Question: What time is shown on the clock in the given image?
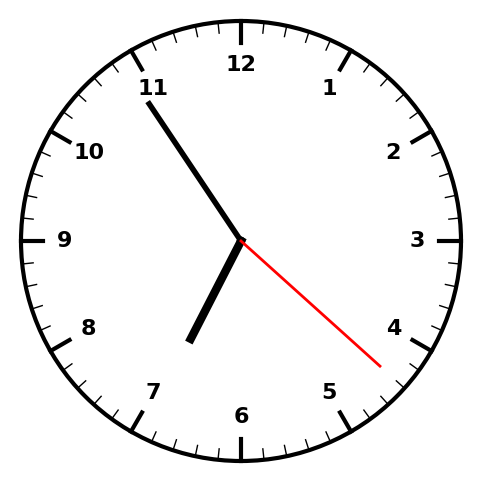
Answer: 06:54:22